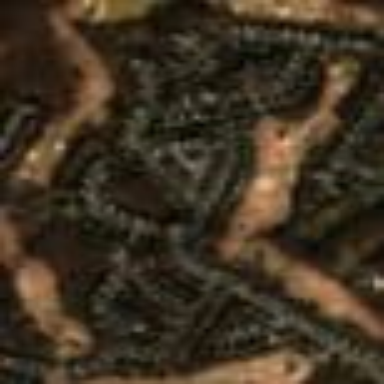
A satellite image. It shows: Residential area.